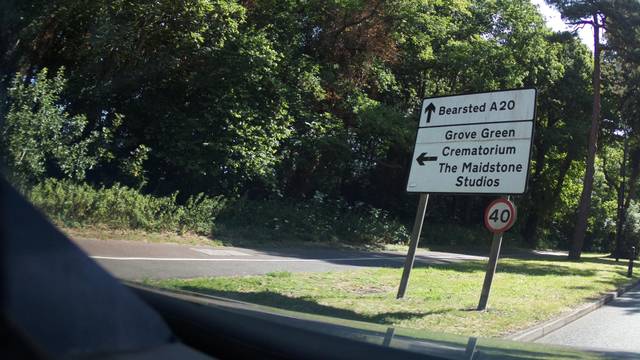
Region: United Kingdom
Coordinates: 51.271, 0.5441